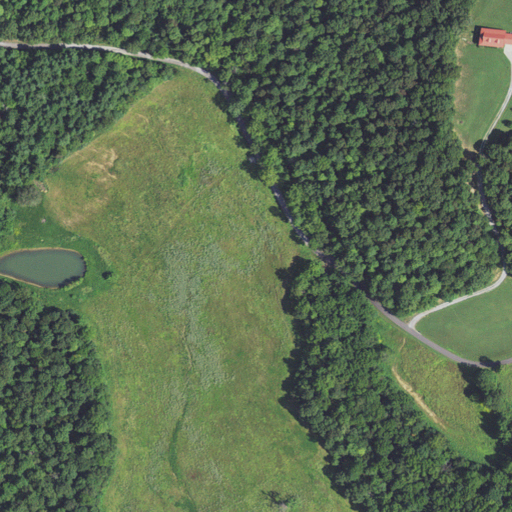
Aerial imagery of valley in Kentucky named Heath Hollow containing deciduous forest, cultivated crops, open development, mixed forest, and pasture